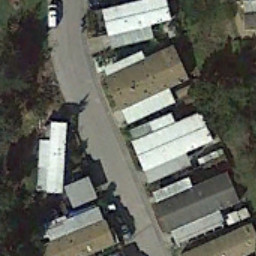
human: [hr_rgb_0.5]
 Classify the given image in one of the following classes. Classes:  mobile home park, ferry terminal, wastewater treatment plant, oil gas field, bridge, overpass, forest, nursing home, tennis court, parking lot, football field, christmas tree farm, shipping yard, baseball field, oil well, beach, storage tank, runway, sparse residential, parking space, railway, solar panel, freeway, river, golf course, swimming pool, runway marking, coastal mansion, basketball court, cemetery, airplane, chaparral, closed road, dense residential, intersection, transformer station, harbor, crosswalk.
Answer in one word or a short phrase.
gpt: mobile home park